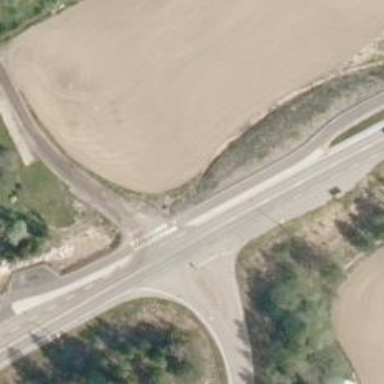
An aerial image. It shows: Asphalt cycleway with marked crossing.